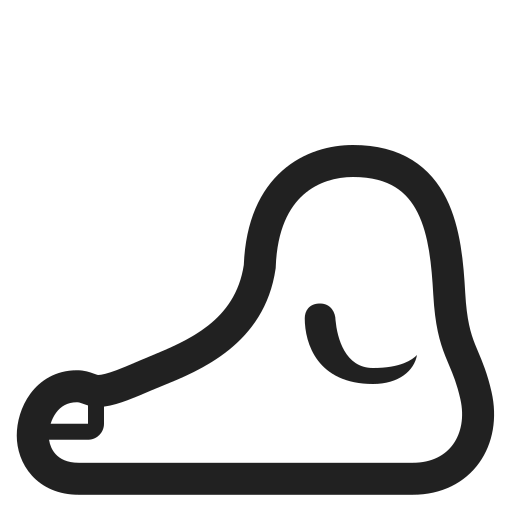
foot high contrast